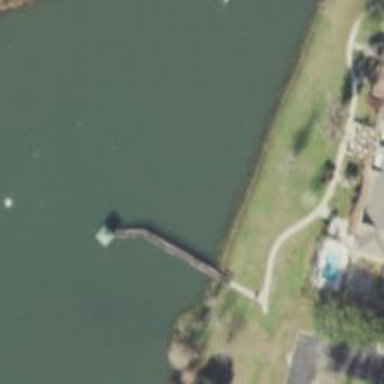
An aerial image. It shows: Man-made pier.